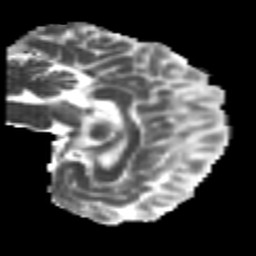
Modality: MD
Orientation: sagittal
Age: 26
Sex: male
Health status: healthy
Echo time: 0.074 s